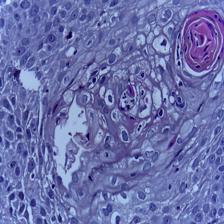
Diagnosis: OSCC